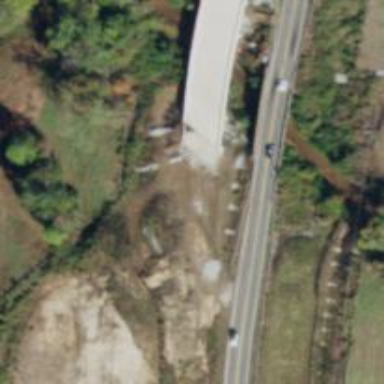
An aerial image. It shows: Bridge on trunk highway with dual carriageway.